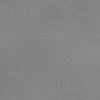
Atmospheric dust classification: dusty